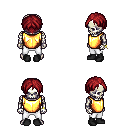
a pixel art fantasy rpg character, male body template, skeleton, gold chest armor, white pants, brunette parted hairstyle, bracelets, black shoes, four views (front, back, left, right), 2x2 character sprite sheet, small pixel art, hard edges, no anti-aliasing